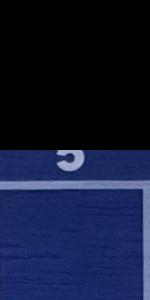
Label: Empty